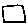
Label: square